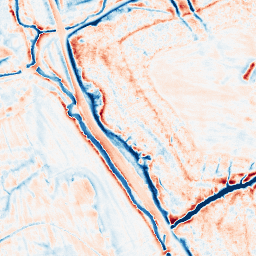
Category: edge_preserving
Decomposition family: guided
Decomposition parameters: radius: 4
eps: 0.1
Upsampling method: quartic
Upsampling parameters: scale: 4
Upsampling scale: 4